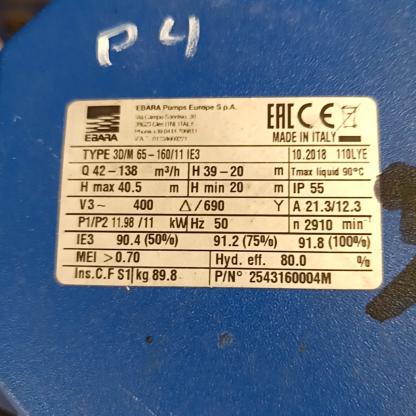
Klasa: tabliczka-znamionowa